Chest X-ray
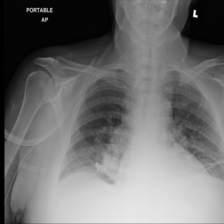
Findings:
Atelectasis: negative
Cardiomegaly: negative
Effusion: negative
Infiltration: negative
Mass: positive
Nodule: negative
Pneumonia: negative
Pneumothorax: negative
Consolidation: positive
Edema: negative
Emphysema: negative
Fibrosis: negative
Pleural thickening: negative
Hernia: negative